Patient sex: F
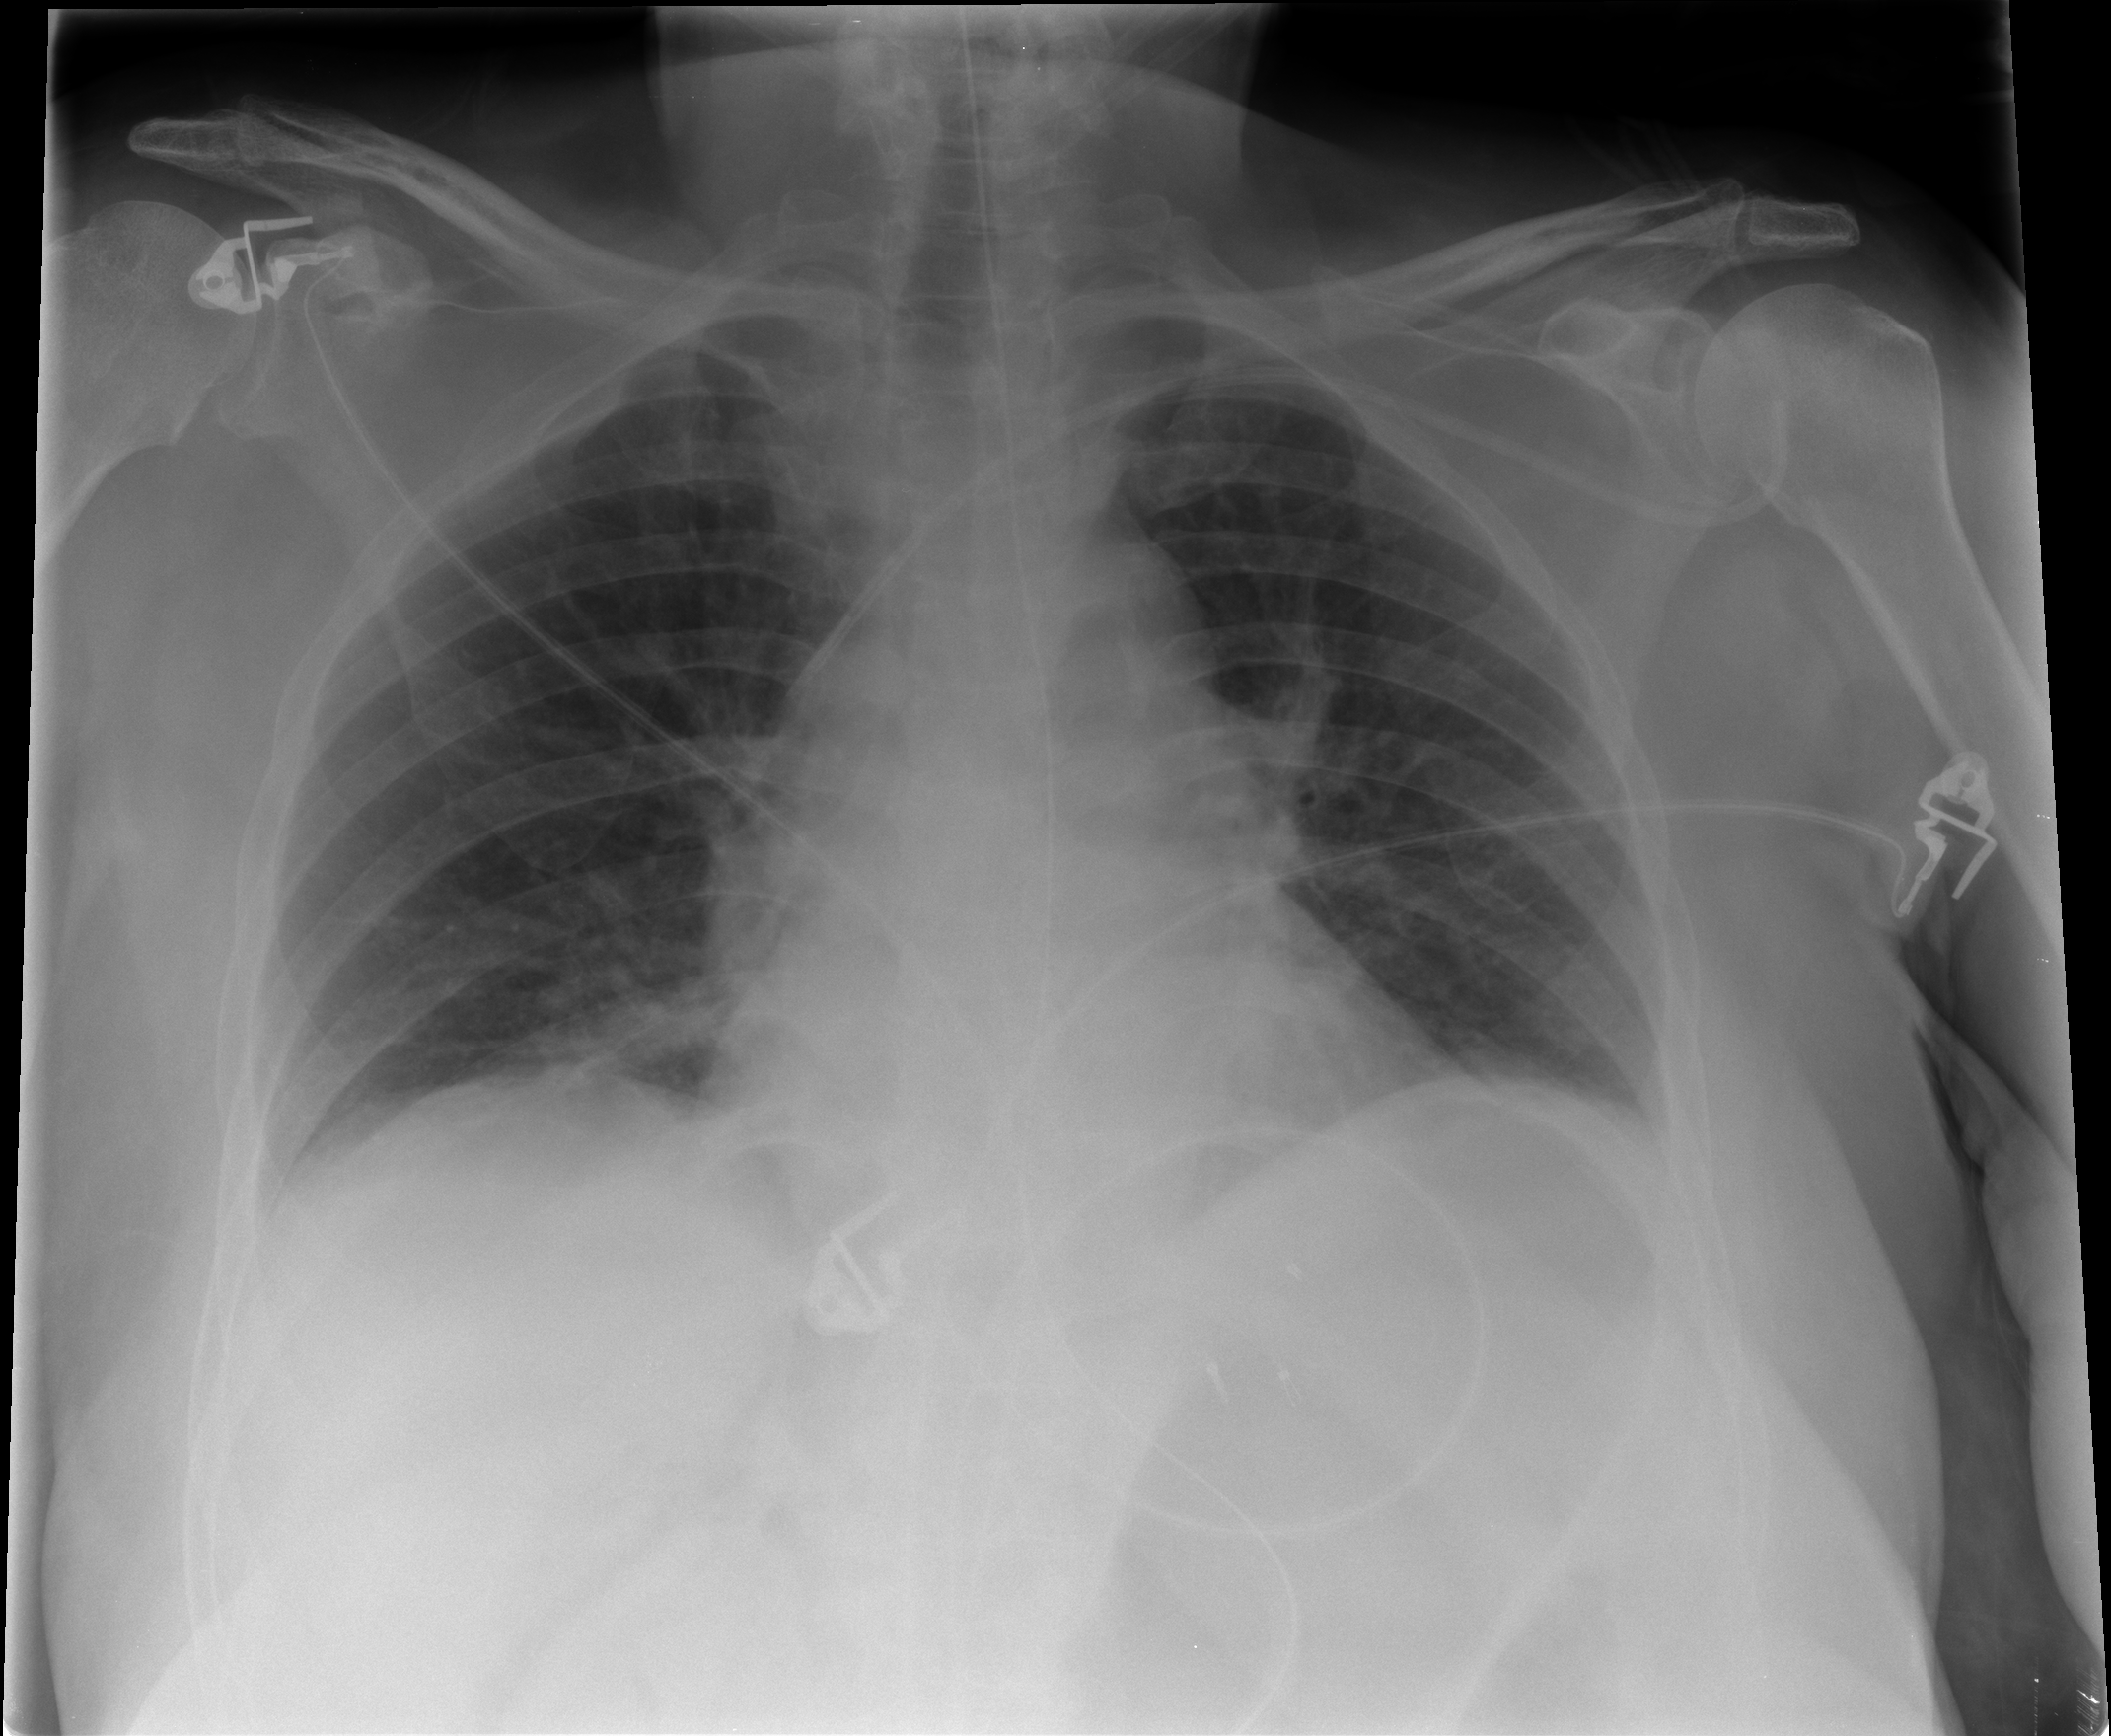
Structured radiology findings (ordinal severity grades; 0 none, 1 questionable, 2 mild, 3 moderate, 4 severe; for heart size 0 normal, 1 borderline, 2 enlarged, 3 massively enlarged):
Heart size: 0
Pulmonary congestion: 0
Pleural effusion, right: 0
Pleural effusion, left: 1
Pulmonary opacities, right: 0
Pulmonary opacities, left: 0
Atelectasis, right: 2
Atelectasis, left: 2